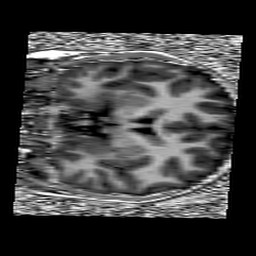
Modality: UNIT1
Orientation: coronal
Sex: female
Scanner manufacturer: siemens
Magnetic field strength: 3 T
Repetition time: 5 s
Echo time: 0.00368 s